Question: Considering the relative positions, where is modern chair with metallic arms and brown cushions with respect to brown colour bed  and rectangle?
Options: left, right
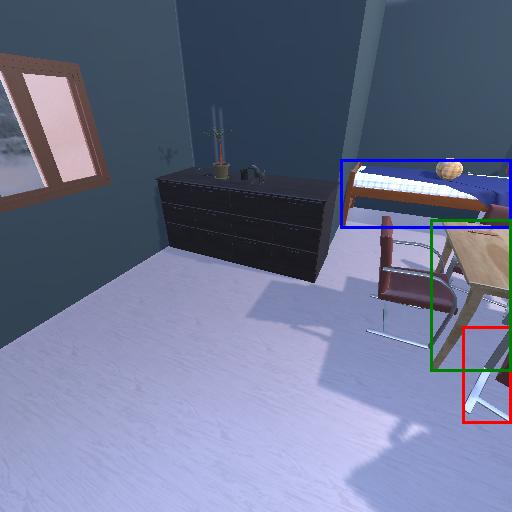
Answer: left